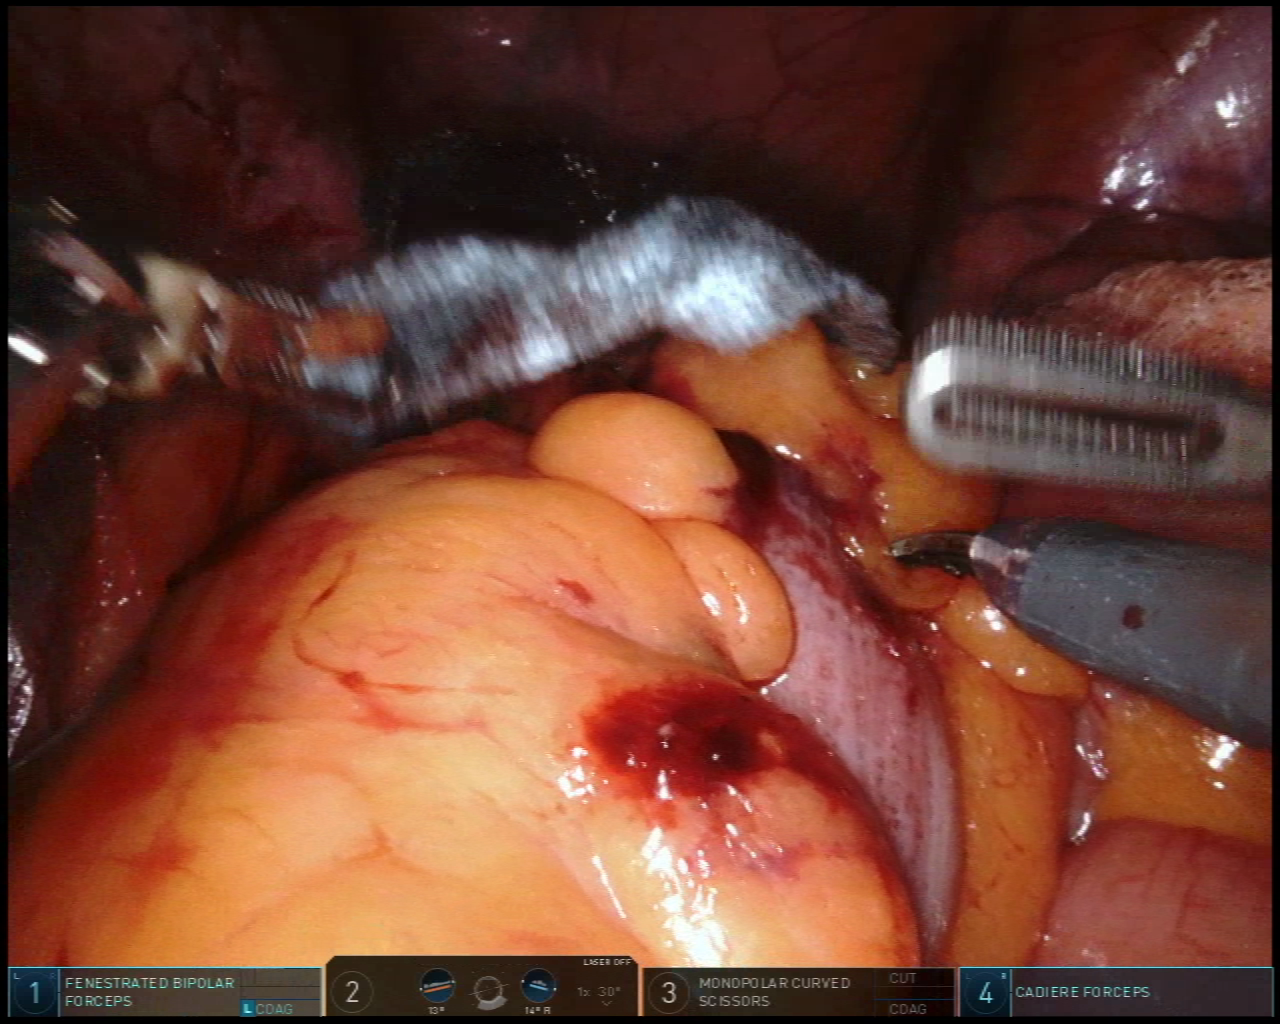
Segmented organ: small_intestine
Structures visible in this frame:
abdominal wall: yes
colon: yes
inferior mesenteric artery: no
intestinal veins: no
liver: no
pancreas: no
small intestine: yes
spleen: no
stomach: no
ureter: no
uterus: no
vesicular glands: no